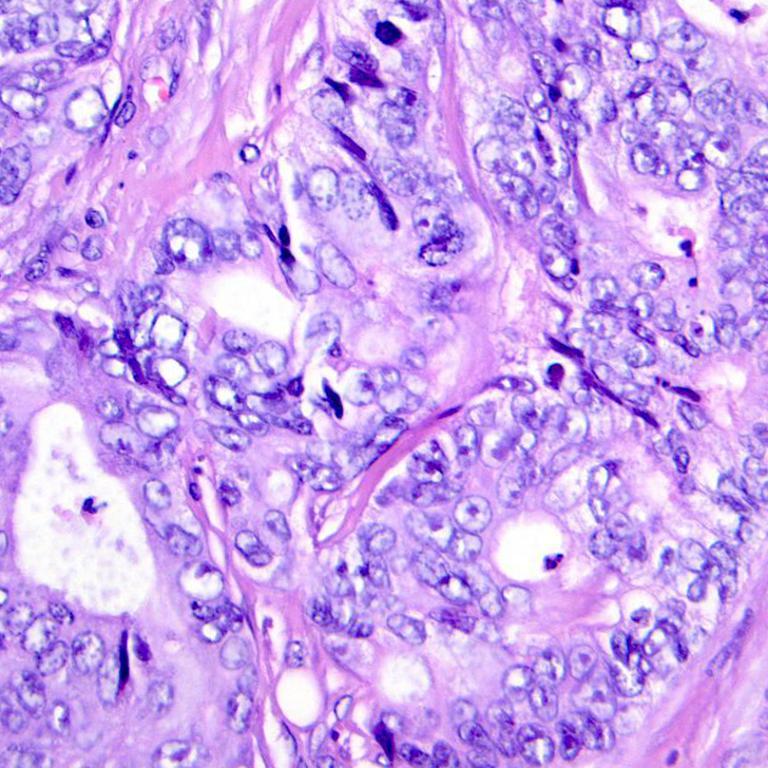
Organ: colon
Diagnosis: adenocarcinomas